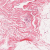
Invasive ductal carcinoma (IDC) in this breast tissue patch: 0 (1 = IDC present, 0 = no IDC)